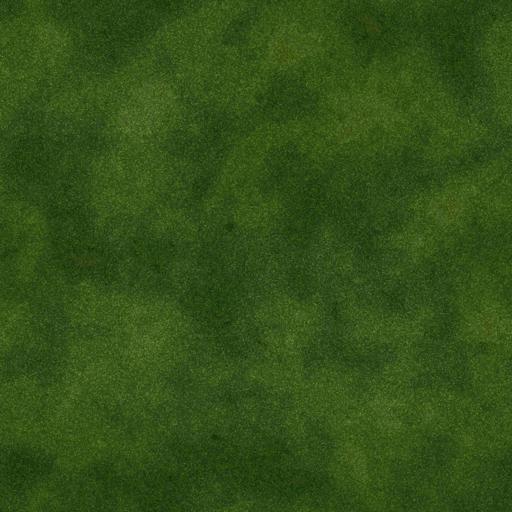
Tags: green moss mossy